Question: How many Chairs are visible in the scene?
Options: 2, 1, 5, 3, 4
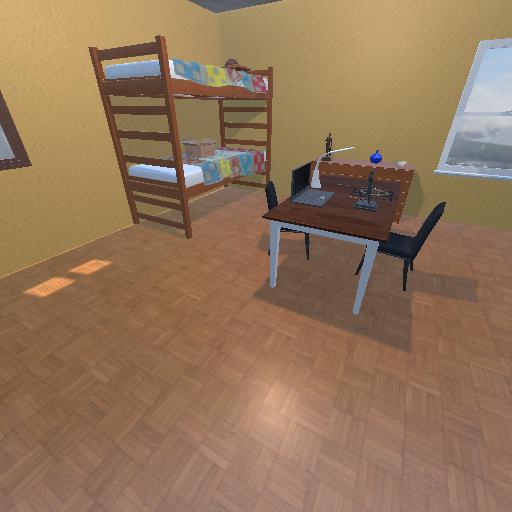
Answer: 2